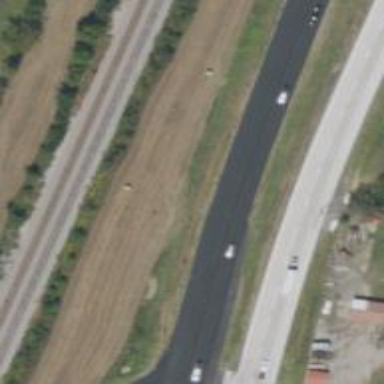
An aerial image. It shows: Trunk highway with expressway features.